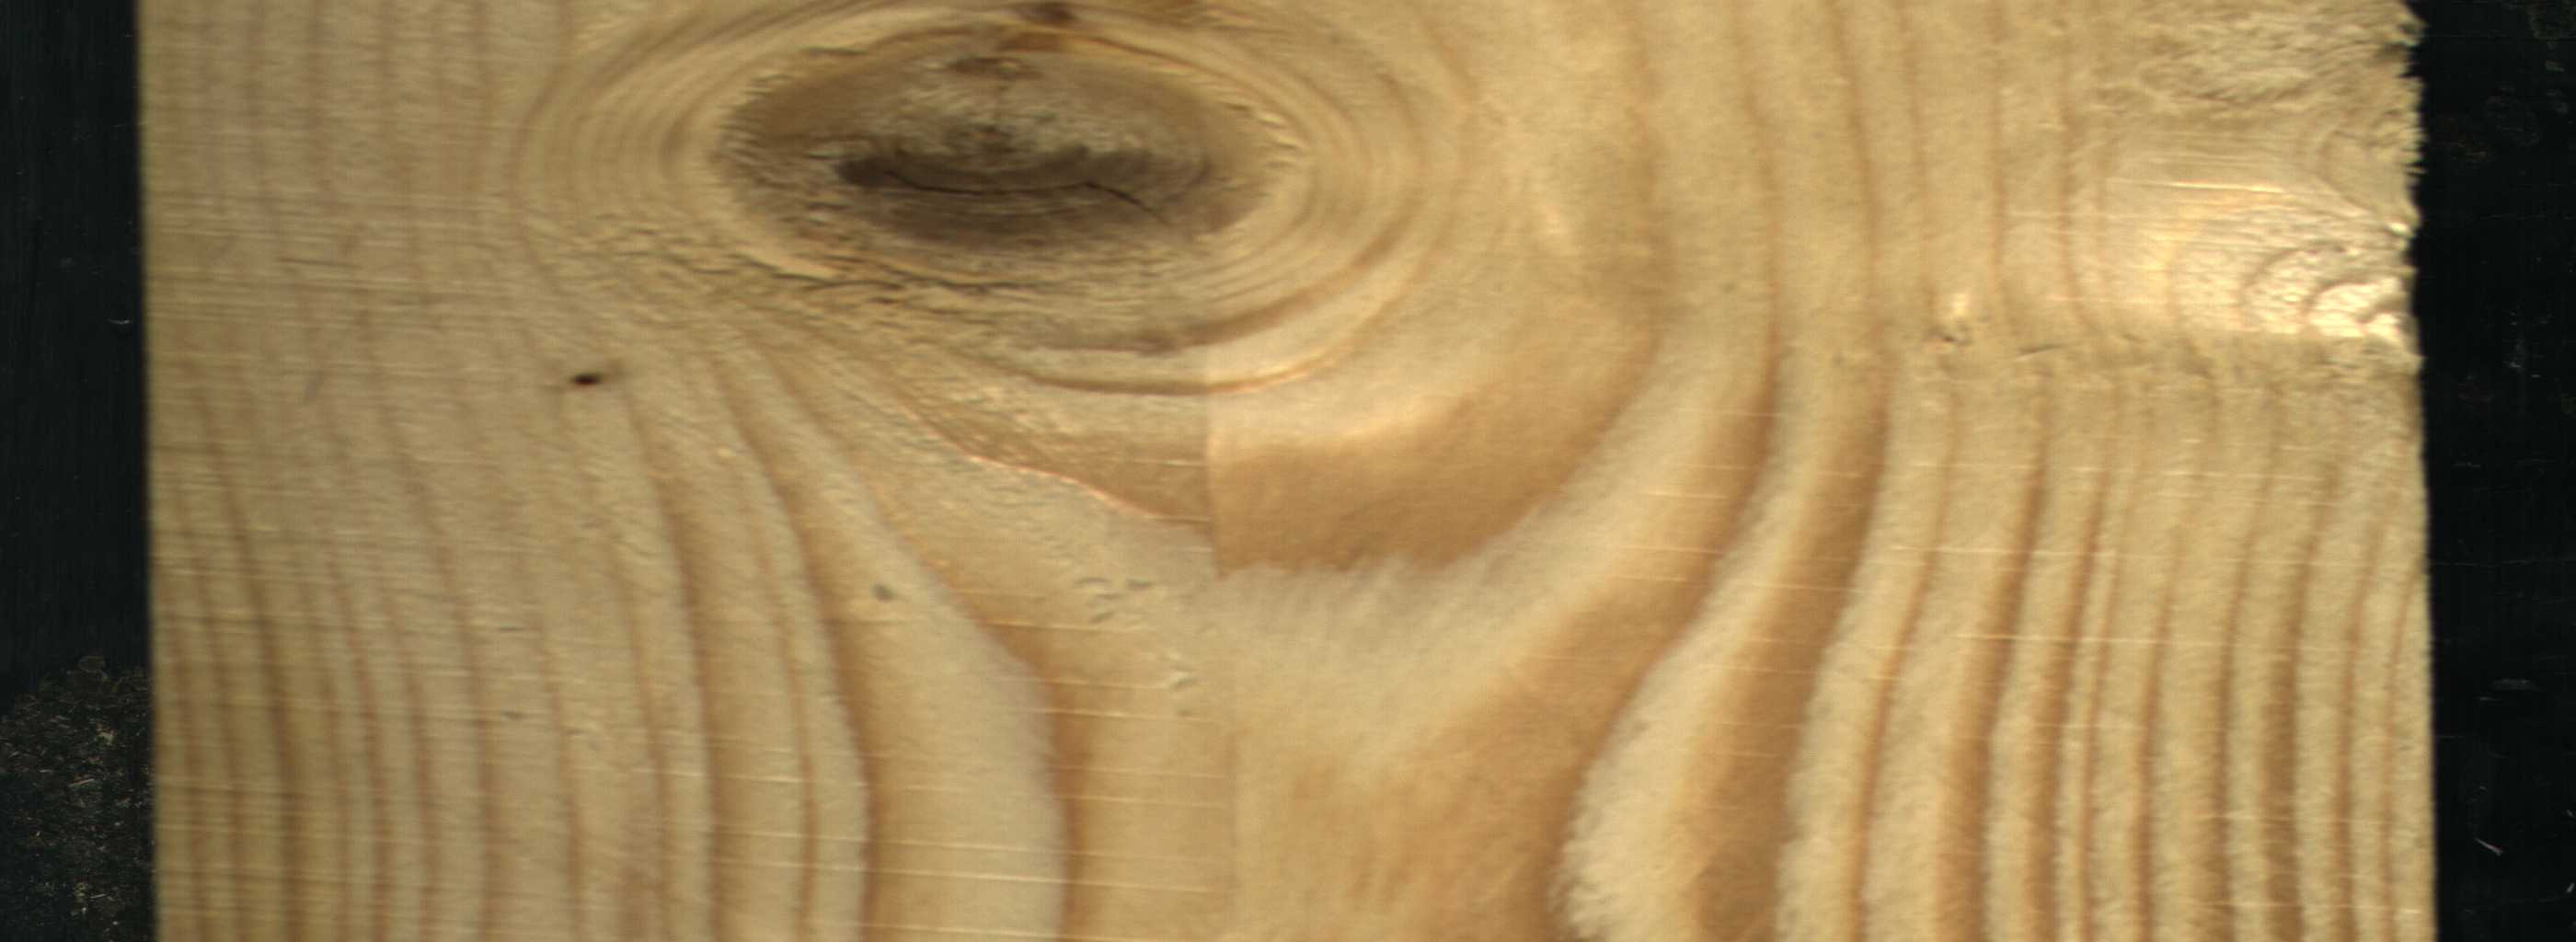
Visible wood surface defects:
Live_Knot